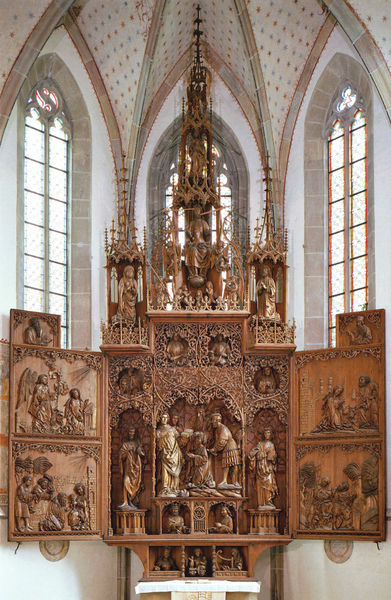
Titel: Hochaltar
Künstler: Christoph von Urach
Standort: Besigheim bei Ludwigsburg
Institution: Pfarrkirche St. Cyriakus
Schlagwörter: flügel, gott, mann, menschen, braun, fenster, frau, holz, licht, säulen, weiss, dach, fächer, ornament, spitze, kirche, gold, decke, kind, gotik, turm, engel, skulptur, deutschland, relief, figuren, foto, bögen, gewölbe, kreuz, religion, dom, rippen, gebet, kunst, bildniss, altar, hochaltar, schnitzerei, kreuzrippen, kreuzrippengewölbe, heiligenschein, statuen, dienste, farbfoto, gotisch, kreuzgewölbe, christus, jesus, kreuzigung, kniend, mittelalter, apsis, religiös, chor, baldachin, stoß, könige, heilige, filigran, heilig, taufe, maria, anbetung, auszug, szenen, riemerschmid, schrein, reliquie, geschnitzt, schnitzereien, schnitzwerk, mittelteil, verkündigung, nürnberg, monument, maßwerk, kreuzblumen, spätgotik, gesprenge, goti, mensa, predella, retabel, schnitzaltar, spätgotisch, irche, turmaufsatz, ornametn, flügelaltar, triptychon, holzmalerei, riemenschneider, alta, drechselei, festtagsansicht, gepsrenge, hochaltar gotik, schitzerei, ungefasst, wandlung, astwerk, vollplastik, hor, geburt christie, altarkirche